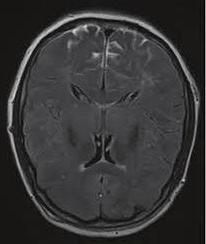
Label: notumor